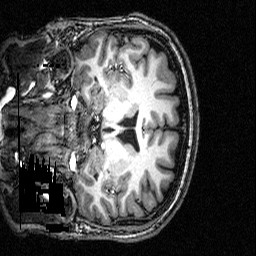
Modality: T1w
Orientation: coronal
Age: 32
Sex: male
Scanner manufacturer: siemens
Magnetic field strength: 3 T
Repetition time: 2.5 s
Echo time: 0.00393 s